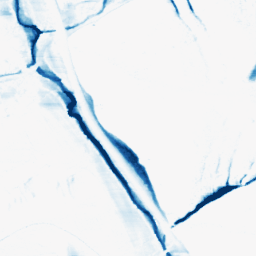
Category: morphological
Decomposition family: morphological_ellipse
Decomposition parameters: operation: closing
width: 5
height: 30
Upsampling method: linear_exact
Upsampling parameters: scale: 4
Upsampling scale: 4